Question: I'm following a tutorial to integrate facebook sdk in my android project, I'm using eclipse currently , tutorial is asking me to define 'repositories { mavenCentral() }' in build.gradle file , but I don't know in which file I've to add this in eclipse... 'ant.properties, project.properties' or any other file?

I've read some related threads , but I could not find in which file I've to change.
> <URL>
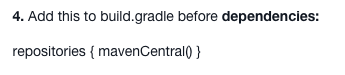
Answer: You are working in Eclipse and the tutorial asks you to add the Maven central to your Gradle configuration which you (properly) don't have in Eclipse.
You basically have two options:
1. Get a Gradle plugin for Eclipse (like this: http://marketplace.eclipse.org/content/gradle-integration-eclipse-44)
2. Get Android Studio (http://developer.android.com/tools/studio/index.html), where Gradle is already an integrated part of the IDE.
Both options means that you have to get your head around what Gradle does, and how it works, but it'll properly be worth the effort.